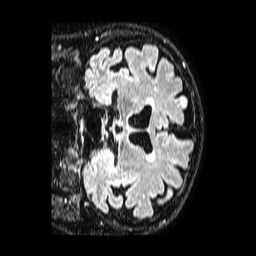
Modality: FLAIR
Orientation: coronal
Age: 68
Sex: male
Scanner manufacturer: philips
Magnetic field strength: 1.5 T
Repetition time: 4.8 s
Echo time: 0.3 s